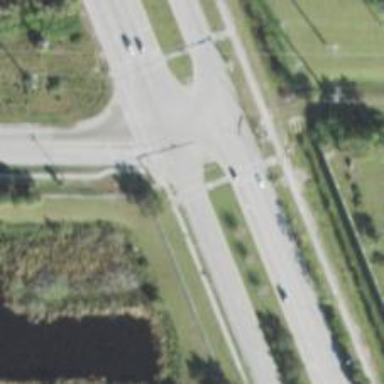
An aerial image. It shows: Uncontrolled crossing along footway.